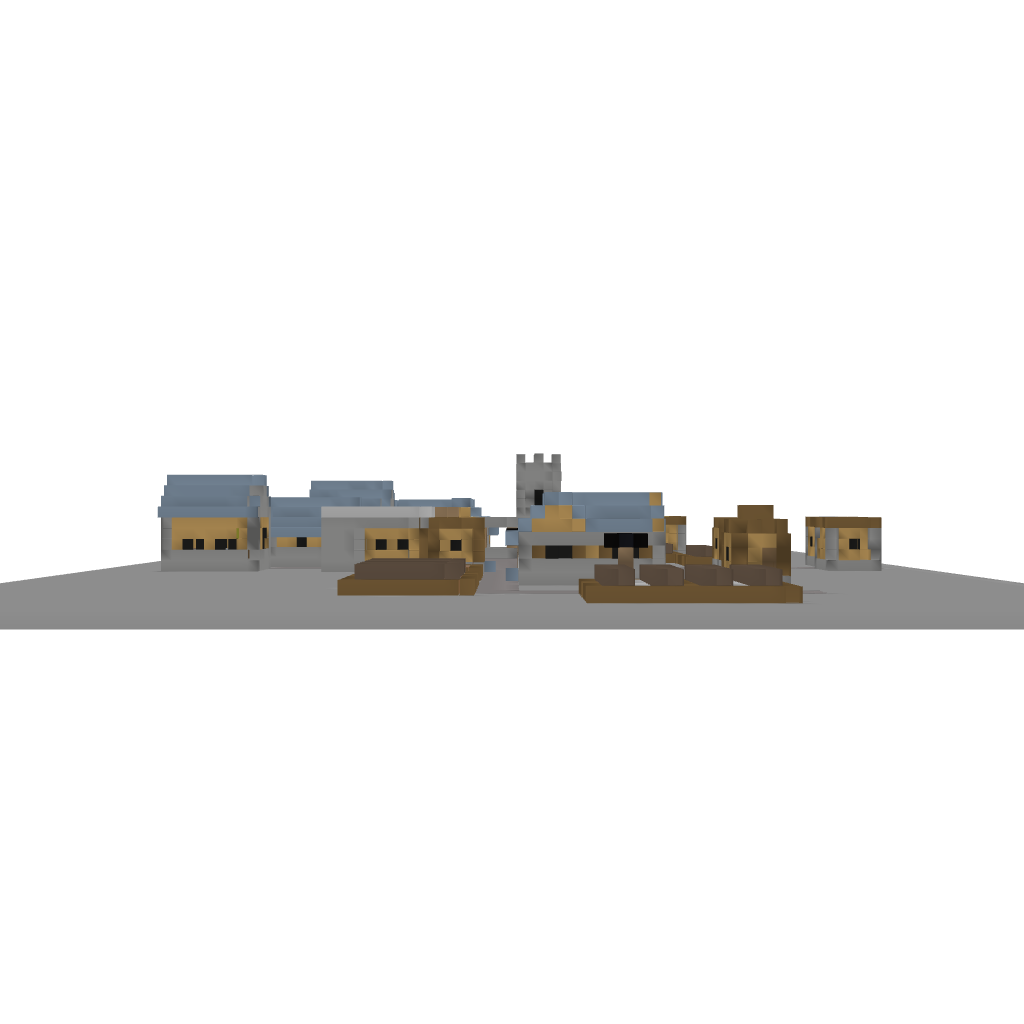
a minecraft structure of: default plains village